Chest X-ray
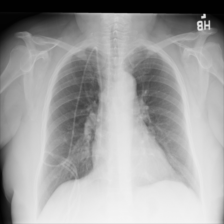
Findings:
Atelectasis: negative
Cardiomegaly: negative
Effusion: negative
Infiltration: negative
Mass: negative
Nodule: negative
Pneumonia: negative
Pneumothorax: negative
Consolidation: negative
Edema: negative
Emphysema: negative
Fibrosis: negative
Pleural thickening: negative
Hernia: negative